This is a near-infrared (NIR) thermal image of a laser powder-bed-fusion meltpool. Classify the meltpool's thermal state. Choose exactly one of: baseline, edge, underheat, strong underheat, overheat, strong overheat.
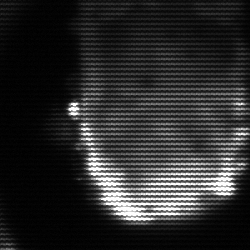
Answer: baseline